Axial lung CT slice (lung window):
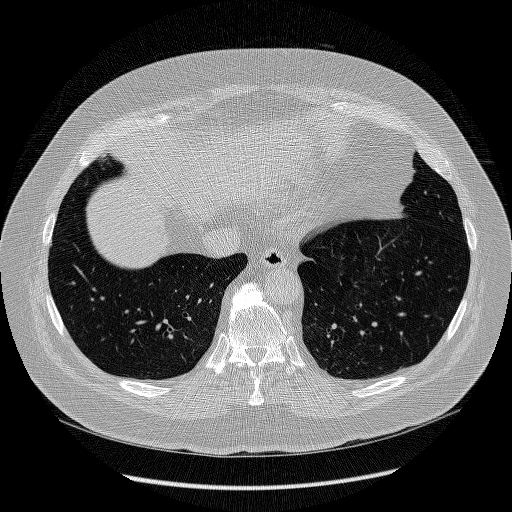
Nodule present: no